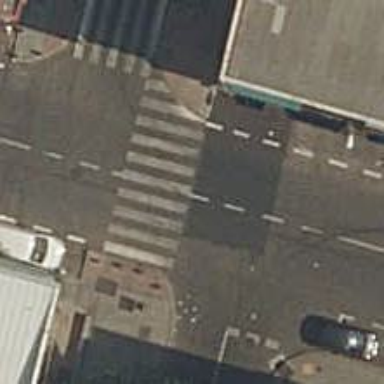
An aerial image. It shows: Uncontrolled zebra crossing on the road.